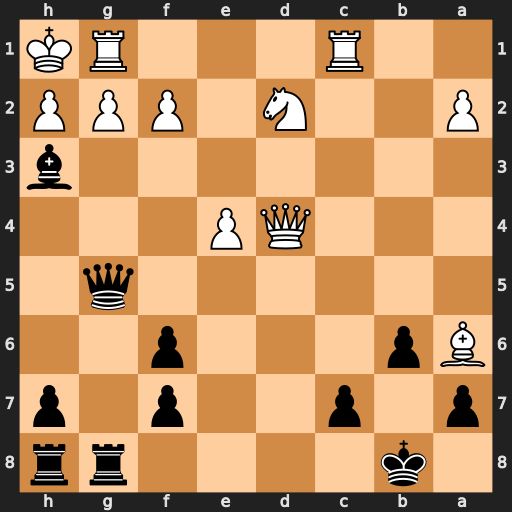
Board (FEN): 1k4rr/p1p2p1p/Bp3p2/6q1/3QP3/7b/P2N1PPP/2R3RK
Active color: b
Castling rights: -
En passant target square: -
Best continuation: Bxg2+ Rxg2 Qxg2#